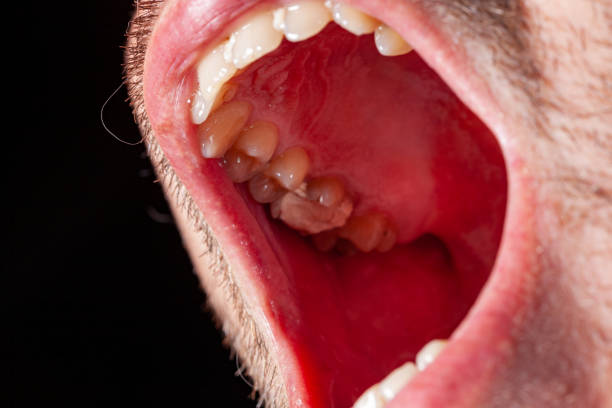
Condition: Caries